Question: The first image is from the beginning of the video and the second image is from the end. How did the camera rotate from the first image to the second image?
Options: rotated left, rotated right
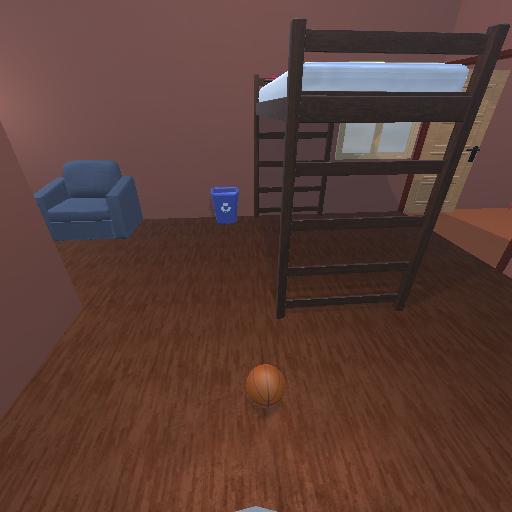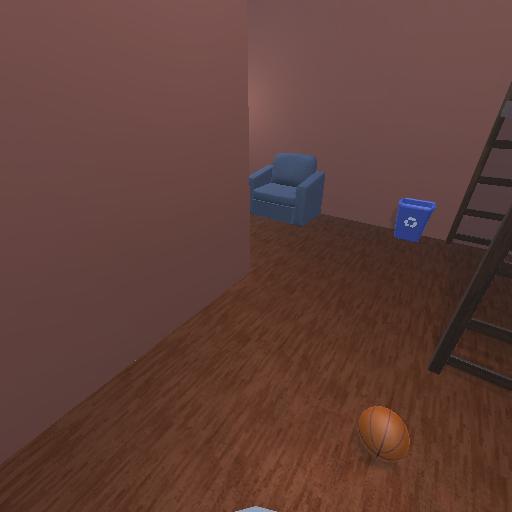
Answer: rotated left